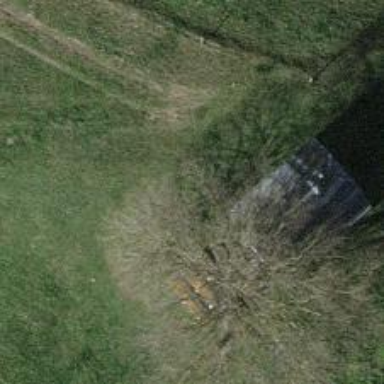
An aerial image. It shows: Bench.